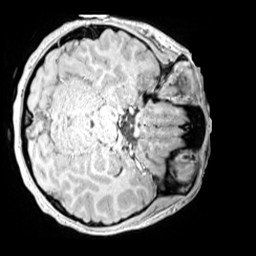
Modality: MP2RAGE
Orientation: axial
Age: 12
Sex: female
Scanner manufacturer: siemens
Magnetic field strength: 3 T
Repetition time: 4 s
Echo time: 0.00299 s